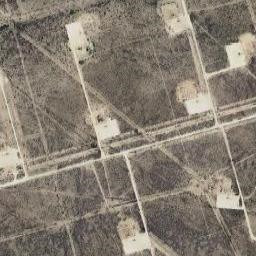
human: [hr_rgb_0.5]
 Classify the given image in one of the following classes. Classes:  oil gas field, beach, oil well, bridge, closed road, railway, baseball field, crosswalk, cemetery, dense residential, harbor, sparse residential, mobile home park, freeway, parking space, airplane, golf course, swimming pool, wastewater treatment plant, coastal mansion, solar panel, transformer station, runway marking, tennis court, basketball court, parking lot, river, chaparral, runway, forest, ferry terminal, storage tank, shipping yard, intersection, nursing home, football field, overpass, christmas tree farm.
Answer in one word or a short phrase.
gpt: oil gas field